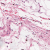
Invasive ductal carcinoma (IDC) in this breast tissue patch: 0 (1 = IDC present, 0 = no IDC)